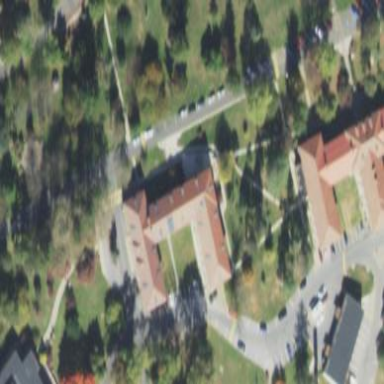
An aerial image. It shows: College building.